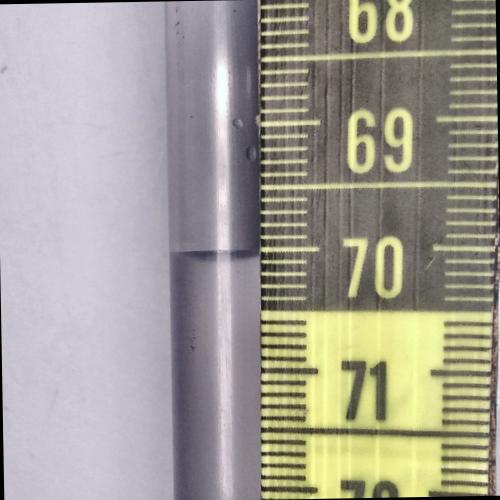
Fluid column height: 70.0 cm